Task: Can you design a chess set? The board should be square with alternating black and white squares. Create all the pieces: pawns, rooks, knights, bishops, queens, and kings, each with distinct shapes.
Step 2439:
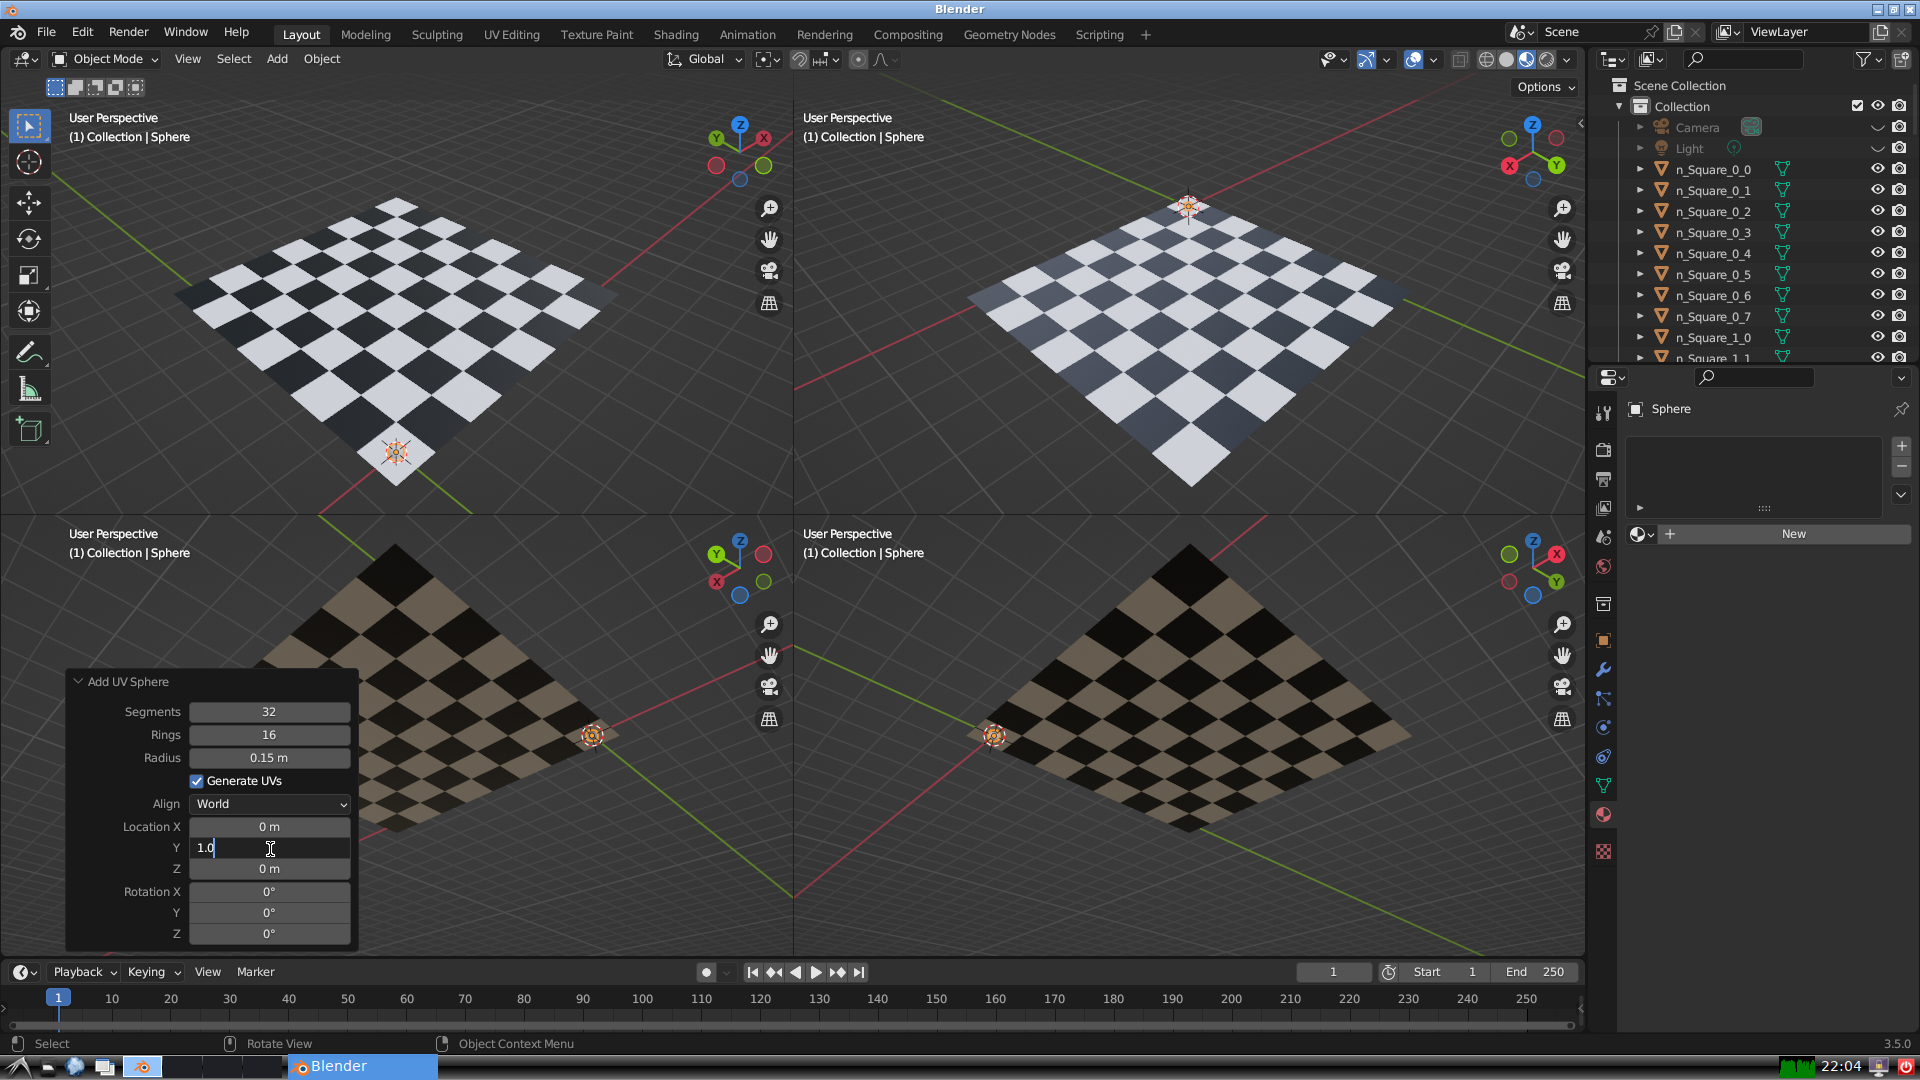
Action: {"key_press": ['Return']}